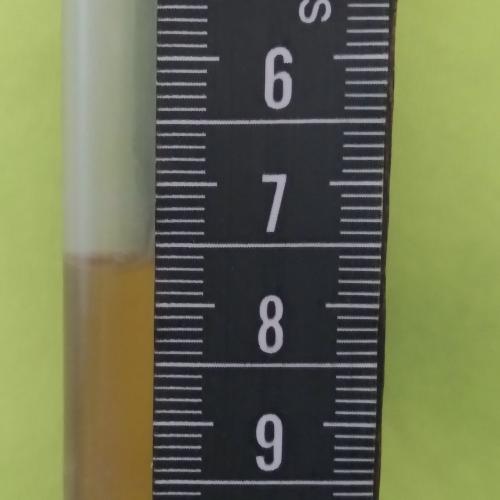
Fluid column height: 7.6 cm